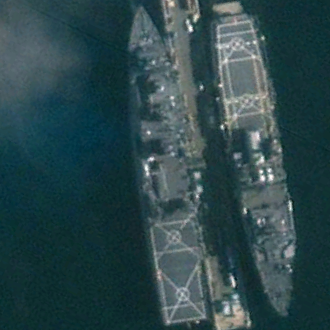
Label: combat